Question: Firstly, I'm by no means a web designer so I have very little idea what I'm doing.
I'm working on the HTML/Javascript for a Unity Webplayer application trying to make the Webplayer take up most (not all) of the browser's viewable area. The '<body>' of the page is set to have no margins nor scroll bars like so,
'''
<body margin="0" marginwidth="0" marginheight="0" scroll="no">
'''
I'm getting the values for the browser's viewable area like this,
'''
winWidth = window.innerWidth;
winHeight = window.innerHeight;
'''
And I call the Unity Webplayer with this,
'''
unityObject.embedUnity("unityPlayer", "WebPlayer.unity3d", winWidth, winHeight, params);
'''
Everything seems to work mostly properly with this setup. However, when I multiply 'winWidth' and 'winHeight' by non-whole numbers (i.e., 0.5 or 1.9) the height is not properly scaled in Firefox 12. Regardless of the value I put in there, it's always the same (wrong) vertical height. In this picture, both 'innerHeight' and 'innerWidth' are multiplied by '0.9' and, as you can see, height is definitely wrong--and this is the wrong height I get no matter what non-whole number I multiply it by.

This code works just fine in Chrome 19 and IE 9. How do I fix this?
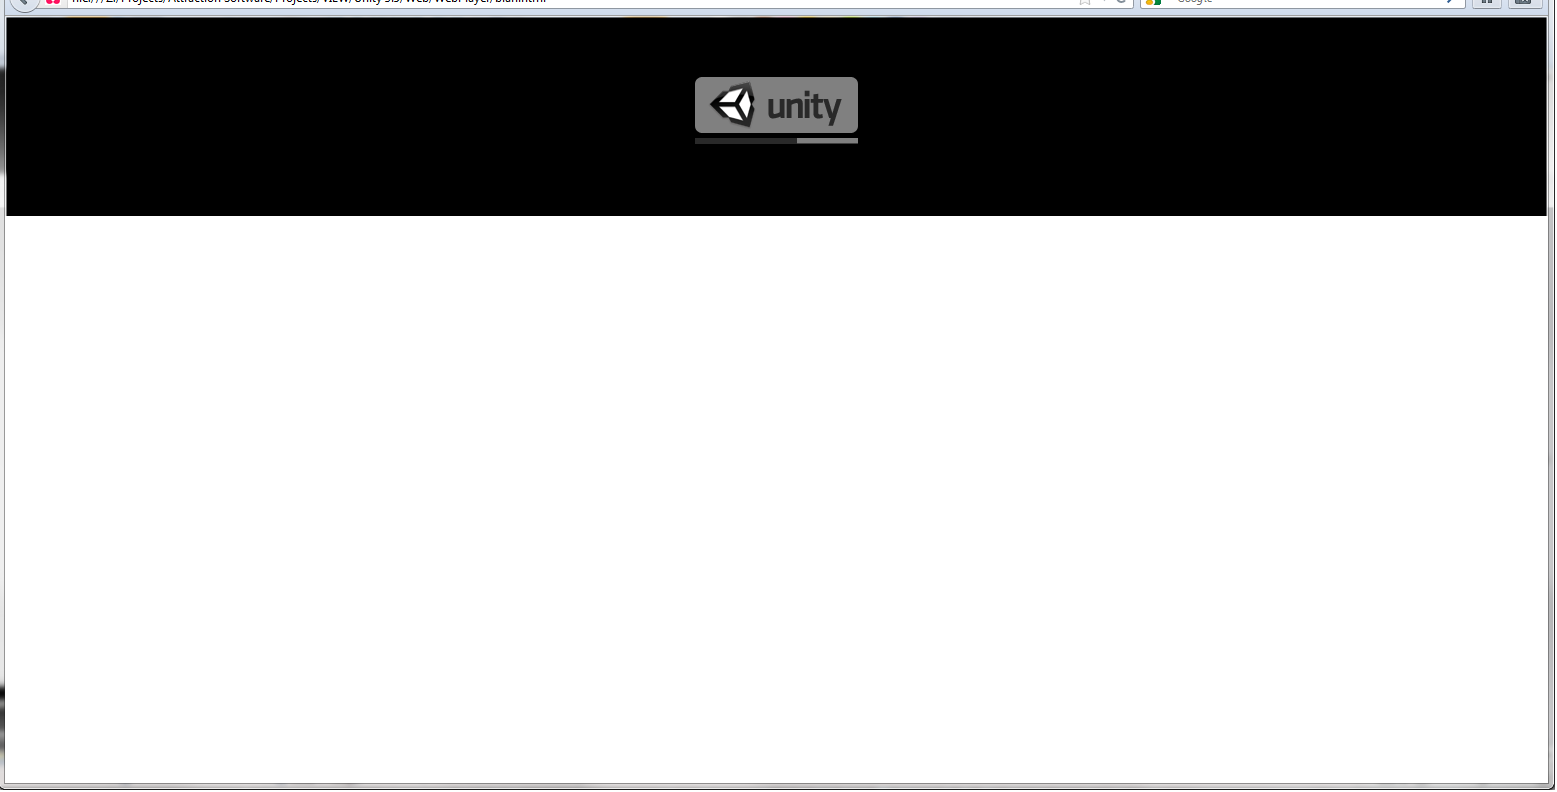
Answer: I don't know what the exact situation is, as I'm not familiar with the Unity JavaScript interface you are using, but I think there's a good chance that you need to specify an integer width and height for the player, whereas your calculation is producing a non-integral number.
Simply write 'Math.round(winWidth * 0.9)' instead of 'winWidth * 0.9' to get the nearest integer result.